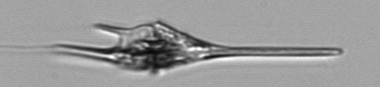
Label: Tripos_lineatus